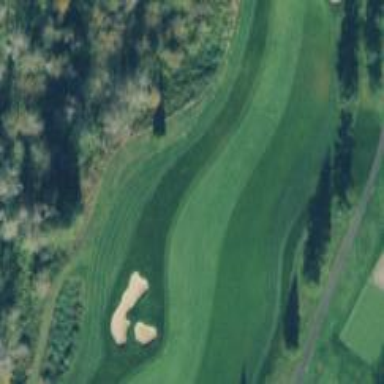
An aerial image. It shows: Area of rough grass used for golf.